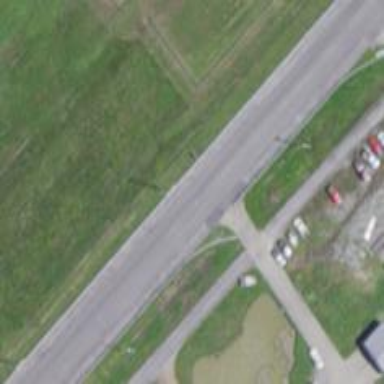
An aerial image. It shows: Asphalt runway at the airport.